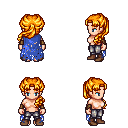
a pixel art fantasy rpg character, female body template, human, light skin, blue tattered cape, metal pants, light blonde princess hairstyle, leather bracers, brown shoes, four views (front, back, left, right), 2x2 character sprite sheet, small pixel art, hard edges, no anti-aliasing